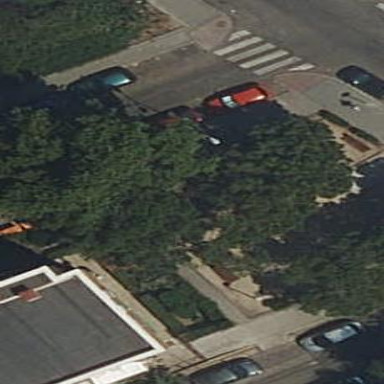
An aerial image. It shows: Playground area with kerb barrier.